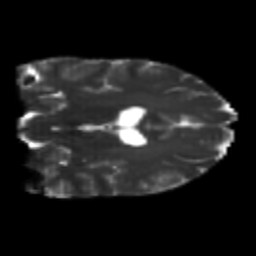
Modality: T2w
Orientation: coronal
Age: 22
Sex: male
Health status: healthy
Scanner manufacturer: philips
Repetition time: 7.386 s
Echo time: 0.08599 s